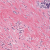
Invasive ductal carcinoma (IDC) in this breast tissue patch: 1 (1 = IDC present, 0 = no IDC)